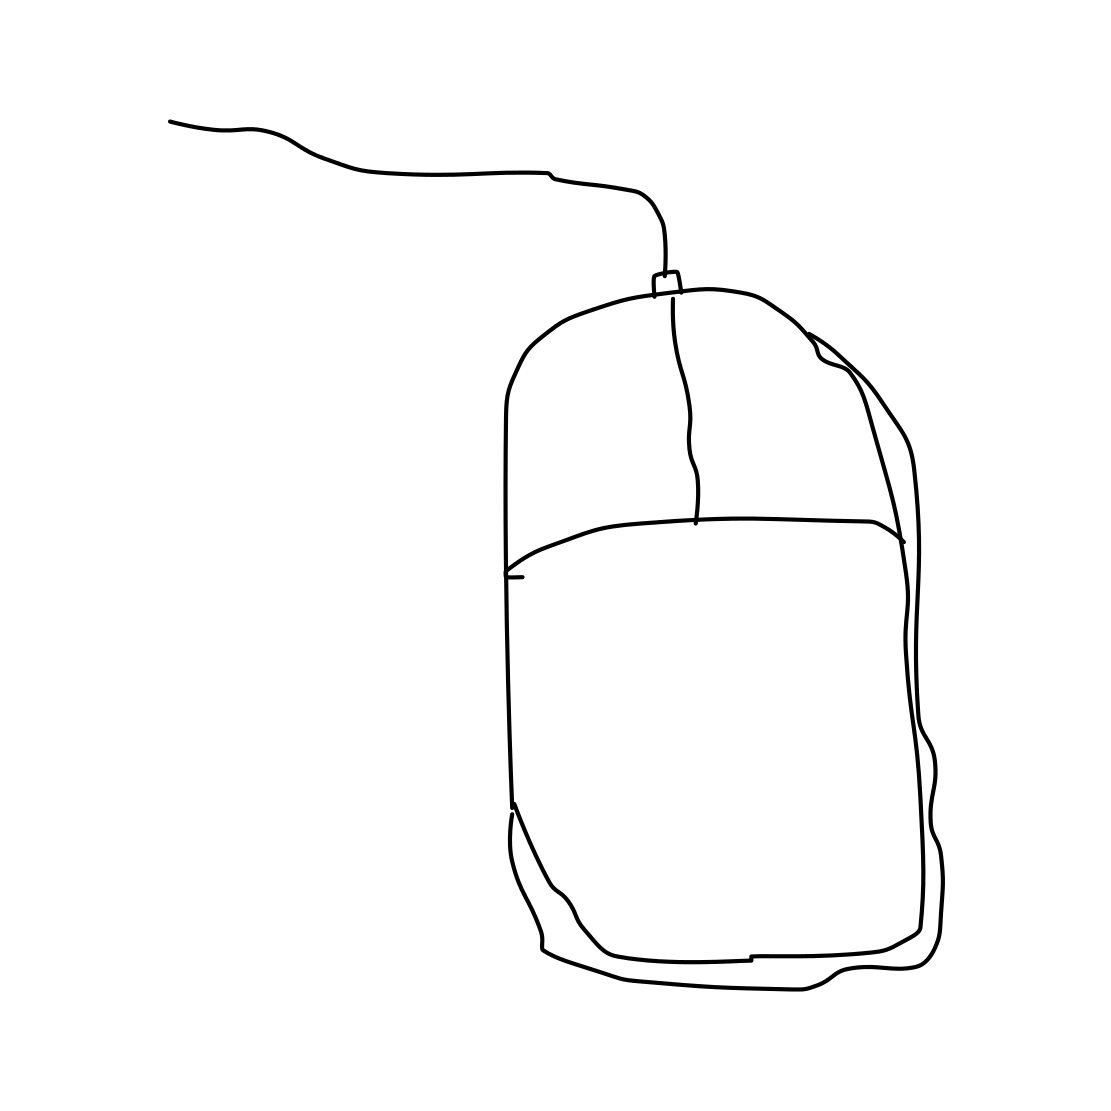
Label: computer-mouse